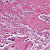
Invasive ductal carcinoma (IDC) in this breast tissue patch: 0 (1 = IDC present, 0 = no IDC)